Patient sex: M
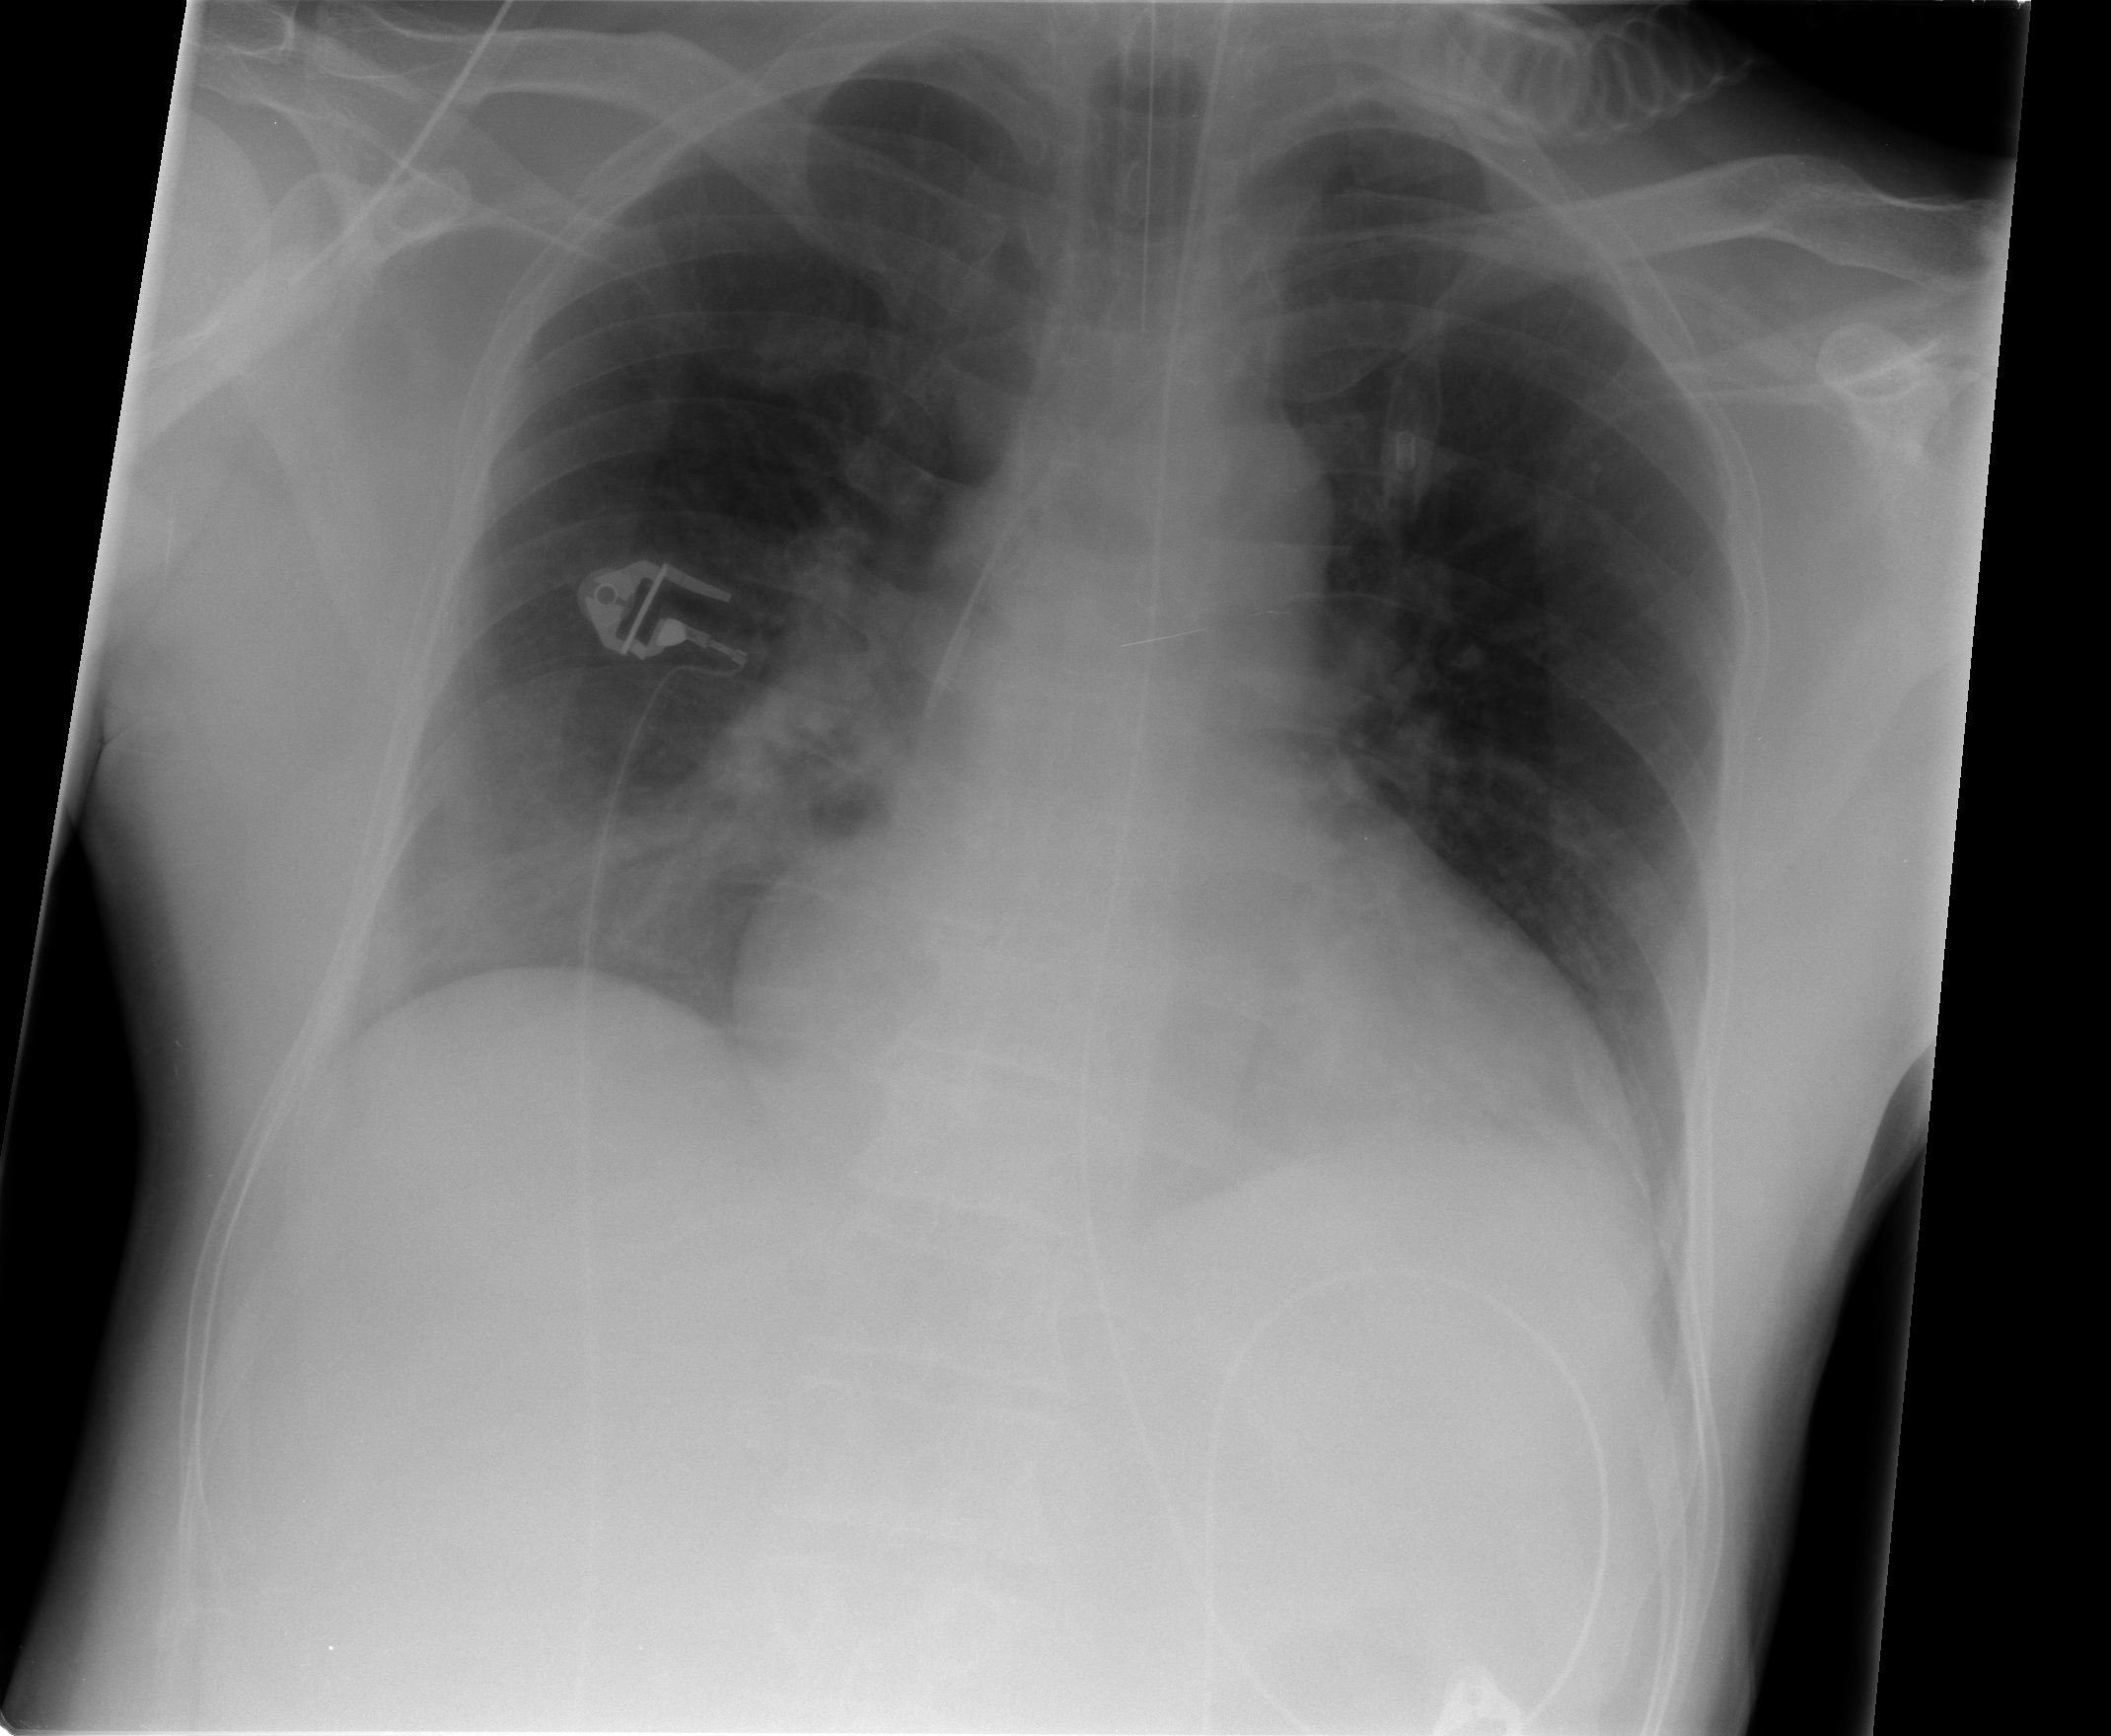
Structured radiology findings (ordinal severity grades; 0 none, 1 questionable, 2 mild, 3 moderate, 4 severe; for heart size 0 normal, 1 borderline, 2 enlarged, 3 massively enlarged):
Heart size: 0
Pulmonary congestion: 1
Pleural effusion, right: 1
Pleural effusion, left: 0
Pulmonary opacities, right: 1
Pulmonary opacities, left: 0
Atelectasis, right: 2
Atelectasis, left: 0